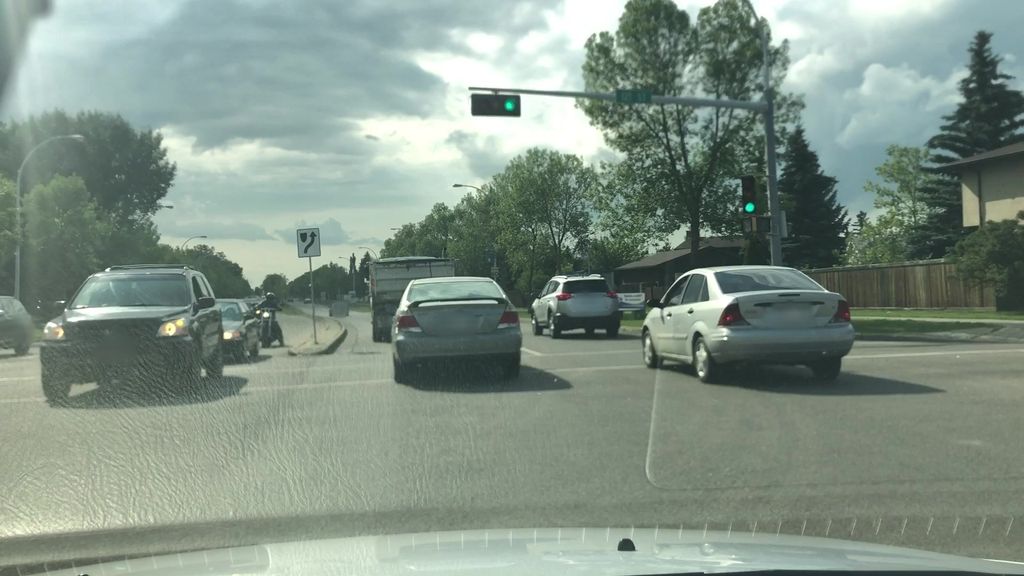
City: edmonton